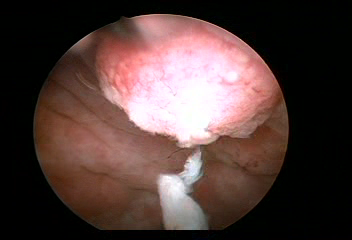
Modality: WLC
Class: Malignant
Subclass: HighGradePapillary
Lesion: L1
Stage: T1
Morphology: Papillary
Bladder cancer association: Yes
Annotated structures: Tumor